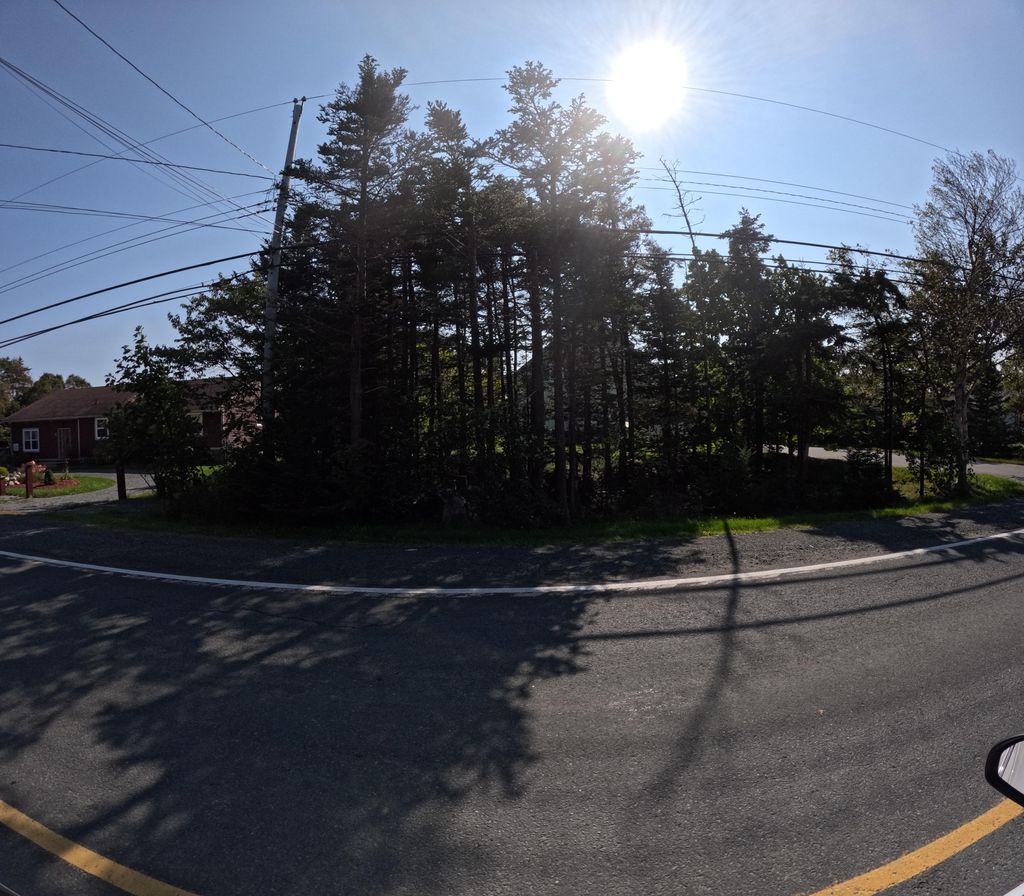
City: st_johns